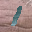
Label: 1